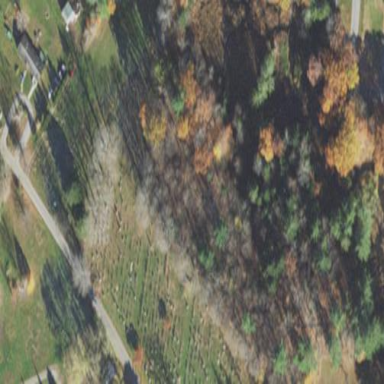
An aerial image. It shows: Cemetery.